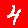
Digit: 4